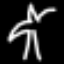
Label: palm tree